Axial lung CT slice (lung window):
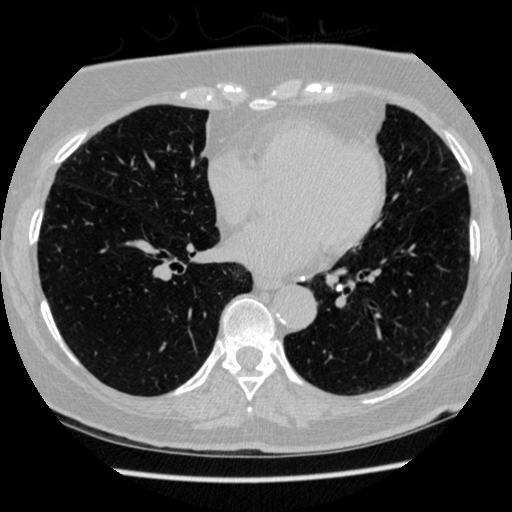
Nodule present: no